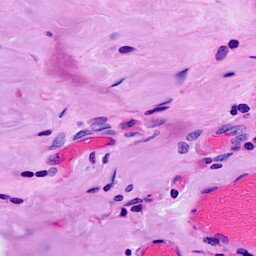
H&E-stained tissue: Breast